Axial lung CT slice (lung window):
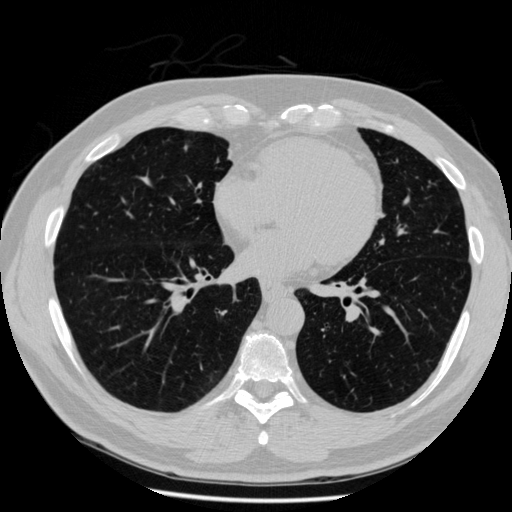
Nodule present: no